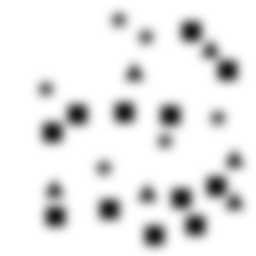
Squares: 12
Triangles: 6
Stars: 6
Total shapes: 24